Question: I am trying to setup a constraint layout with appbar at top, list in middle and some xml resource at bottom using jetpack compose. below is my code
'''
ConstraintLayout(
modifier = Modifier
.fillMaxWidth()
){
val (appbar, listView, btnBackHome) = createRefs()
TopAppBar(
modifier = Modifier
.constrainAs(appbar){
top.linkTo(parent.top)
start.linkTo(parent.start)
end.linkTo(parent.end)
},
title = { Text(text = "My Custom AppBar") }
)
LazyColumn(
modifier = Modifier
.constrainAs(listView) {
top.linkTo(appbar.bottom)
start.linkTo(parent.start)
end.linkTo(parent.end)
bottom.linkTo(btnBackHome.top)
}
.fillMaxWidth()
//.fillMaxHeight()
) {
items(listOfPersons.value) { item ->
MySimpleListItem(itemViewPerson = item)
}
}
AndroidViewBinding(
DummyResourceFileBinding::inflate,
modifier = Modifier
.constrainAs(btnBackHome) {
bottom.linkTo(parent.bottom)
start.linkTo(parent.start)
end.linkTo(parent.end)
}
) {
btnBackHomeNormalView.setOnClickListener {
Toast.makeText(context, "click me", Toast.LENGTH_SHORT).show()
}
context.supportFragmentManager.beginTransaction()
.replace(R.id.fragmentView, DummyPlaceHolderFragment.newInstance("", ""))
.commit()
}
}
'''
but there seems to be some issue with list constraints. its not properly setting up, even if i have used both top to bottom of appBar and bottom to top of btnBackHome.

when i remove one of constraints either top or bottom, and keep only one like
'''
LazyColumn(
modifier = Modifier
.constrainAs(listView) {
top.linkTo(appbar.bottom)
start.linkTo(parent.start)
end.linkTo(parent.end)
}
.fillMaxWidth()
//.fillMaxHeight()
) {
items(listOfPersons.value) { item ->
MySimpleListItem(itemViewPerson = item)
}
}
'''
then the specified constrain works, but still i need to set both top and bottom. Also, i have tried setting both top and bottom with height being zero, but that makes the list taking 0 height and it seems to ignore constraints.
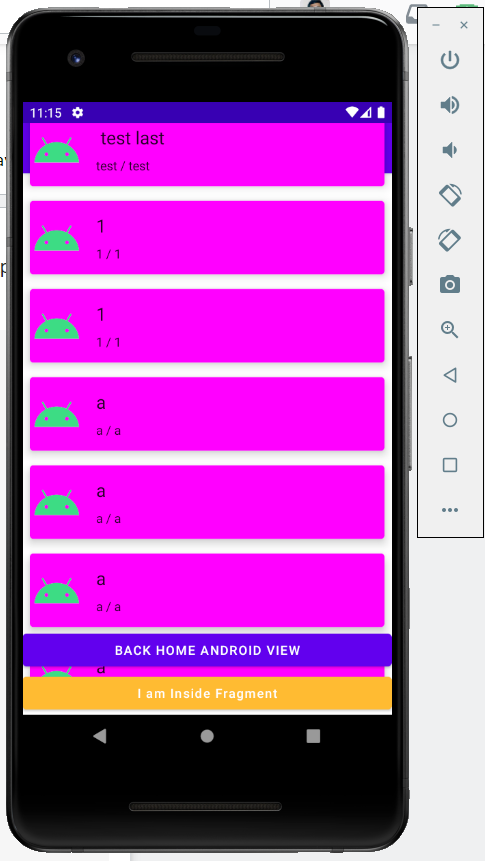
Answer: Move the 'TopAppBar' in a 'Scaffold'.
Also you can use the 'bottomBar' in the 'Scaffold' to display the buttons.
Something like:
'''
Scaffold(
topBar = {
TopAppBar( title= {Text(text = "My Custom AppBar")})
},
bottomBar = {
Row(modifier = Modifier.fillMaxWidth(),
horizontalArrangement = Arrangement.Center) {
//Buttons...
}
}
) { innerPadding ->
ConstraintLayout(
modifier = Modifier
.fillMaxWidth()
.padding(innerPadding)
) {
val (listView) = createRefs()
LazyColumn(
modifier = Modifier
.constrainAs(listView) {
start.linkTo(parent.start)
end.linkTo(parent.end)
bottom.linkTo(btnBackHome.top)
}
.fillMaxWidth()
) {
items(itemsList) { item ->
Text("item")
}
}
//....
}
}
'''
<URL>
As alternative for the buttons you can use them in the 'ConstraintLayout' but in this case you have to apply 'height = Dimension.fillToConstraints' as constrain in the 'LazyColumn.'
Something like:
'''
LazyColumn(
modifier = Modifier
.constrainAs(listView) {
start.linkTo(parent.start)
end.linkTo(parent.end)
bottom.linkTo(btnBackHome.top)
height = Dimension.fillToConstraints
}
.fillMaxWidth()
)
'''